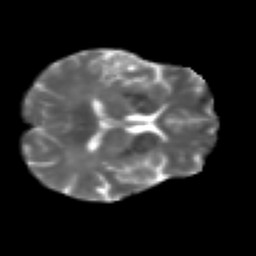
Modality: T2w
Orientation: axial
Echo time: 0.087 s